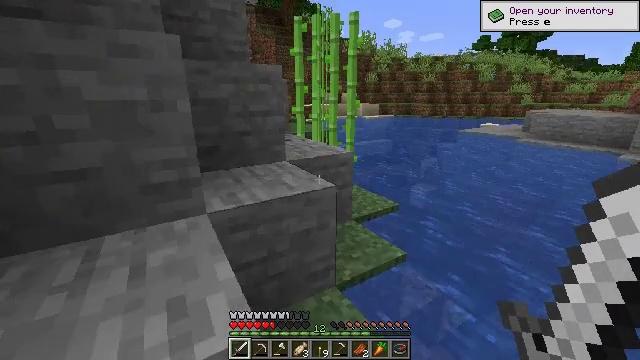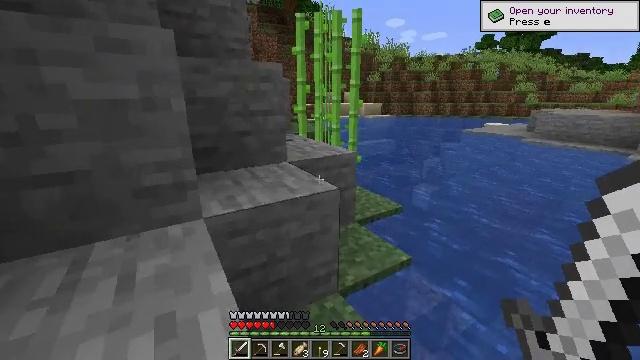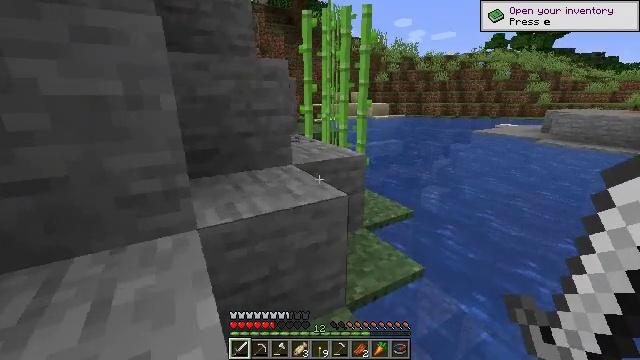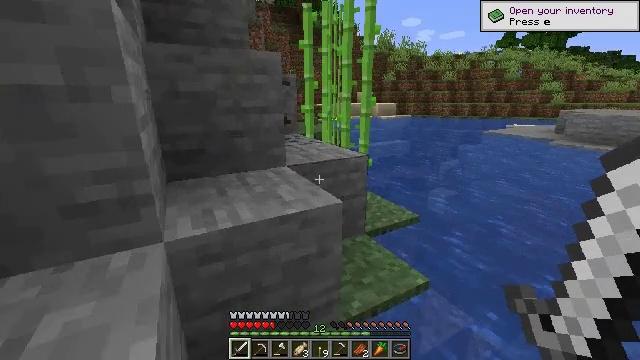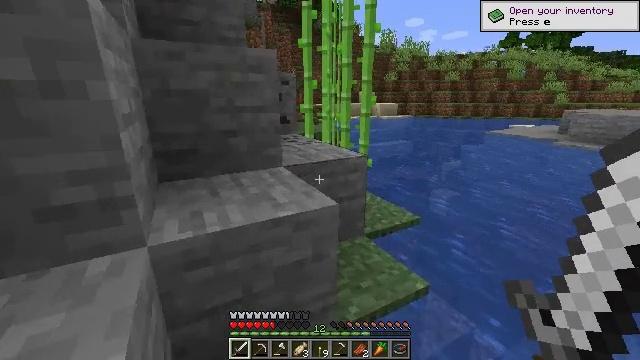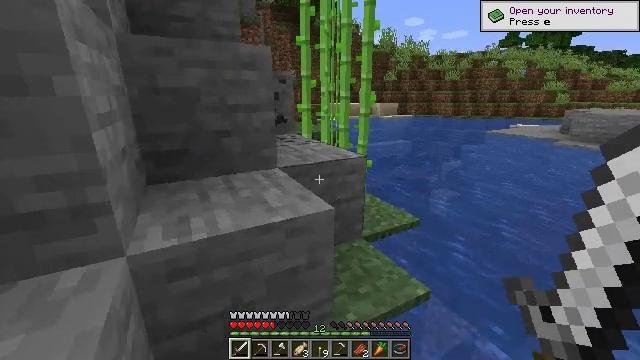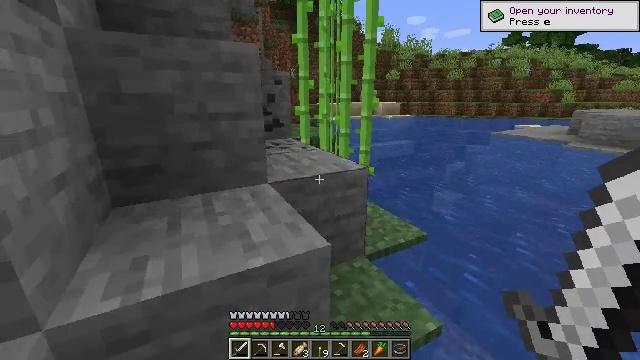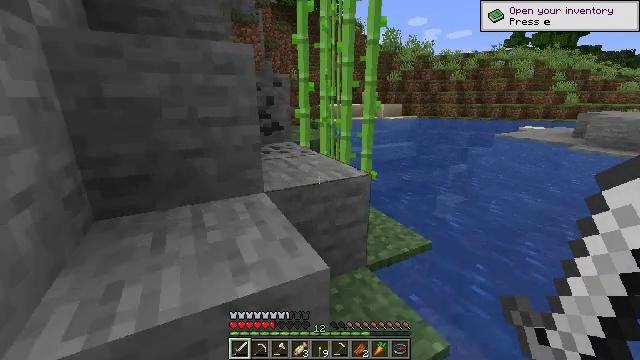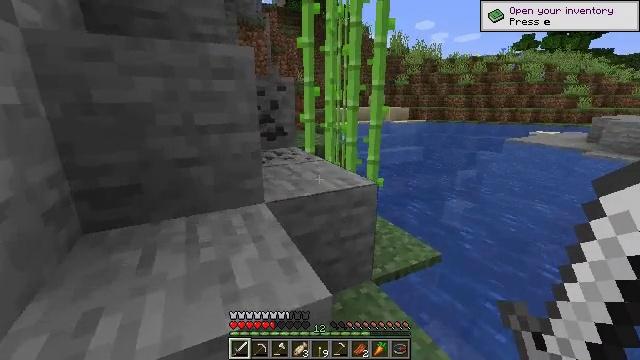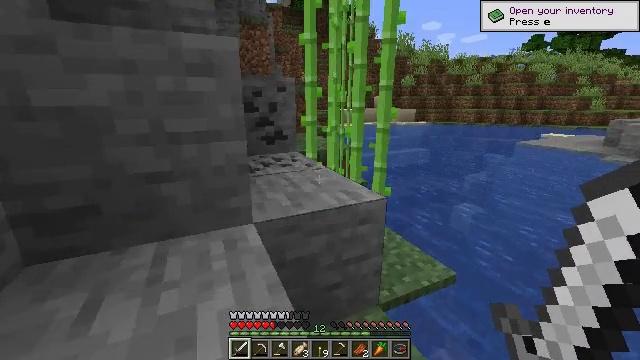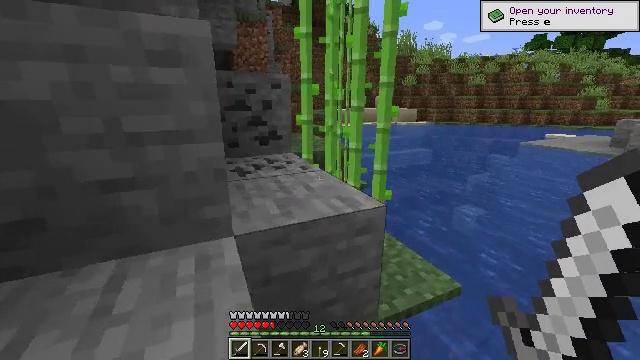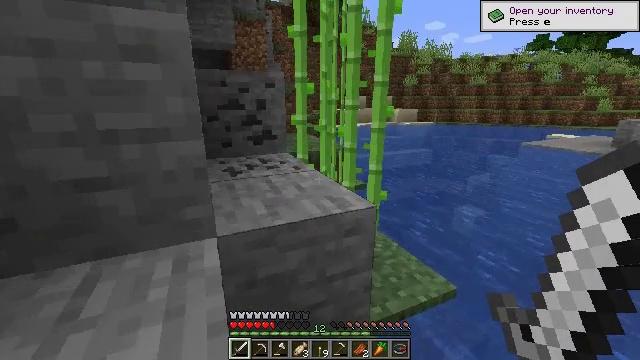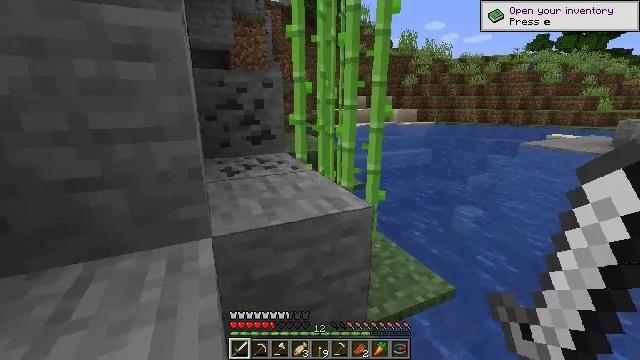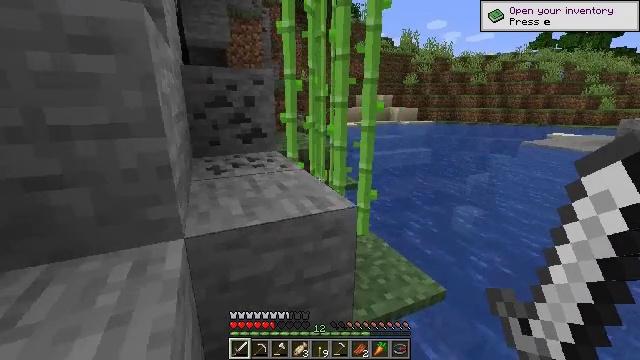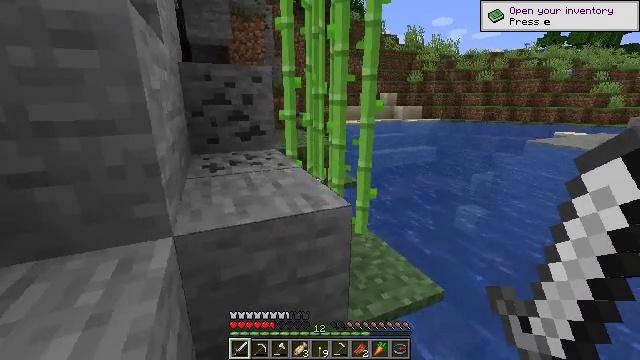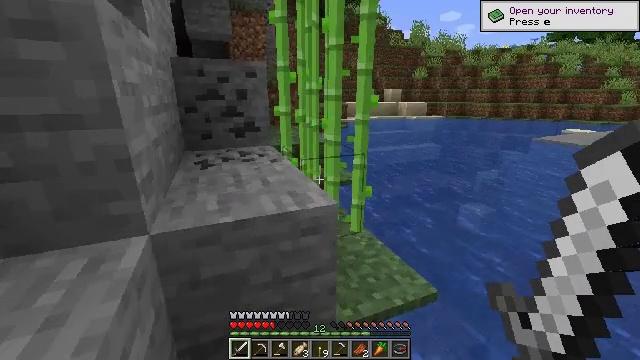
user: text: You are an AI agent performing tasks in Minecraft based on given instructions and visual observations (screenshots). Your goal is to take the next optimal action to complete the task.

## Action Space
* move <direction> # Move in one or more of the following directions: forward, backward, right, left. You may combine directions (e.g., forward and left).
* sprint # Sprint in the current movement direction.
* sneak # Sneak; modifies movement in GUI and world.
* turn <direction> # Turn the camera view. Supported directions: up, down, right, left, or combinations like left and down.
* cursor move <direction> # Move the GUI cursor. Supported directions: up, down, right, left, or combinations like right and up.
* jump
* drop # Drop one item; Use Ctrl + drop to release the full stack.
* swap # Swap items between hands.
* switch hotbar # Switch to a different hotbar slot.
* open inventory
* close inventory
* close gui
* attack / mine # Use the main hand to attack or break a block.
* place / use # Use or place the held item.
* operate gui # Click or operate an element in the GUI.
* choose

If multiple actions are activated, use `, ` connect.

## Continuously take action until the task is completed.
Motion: motion action
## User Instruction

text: Gather sugar cane for crafting.
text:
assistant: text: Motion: move forward
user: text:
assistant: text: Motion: move forward, turn left
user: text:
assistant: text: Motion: move forward, turn left
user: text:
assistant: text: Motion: move forward
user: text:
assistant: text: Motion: move forward
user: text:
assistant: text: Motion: move forward
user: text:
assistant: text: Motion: move forward
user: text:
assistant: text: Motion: move forward, turn left
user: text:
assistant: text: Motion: move forward, turn left
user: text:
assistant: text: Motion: move forward
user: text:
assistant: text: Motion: move forward
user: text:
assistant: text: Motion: move forward
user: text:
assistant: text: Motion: move forward
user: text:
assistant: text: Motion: move forward
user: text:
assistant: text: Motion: move forward, turn left
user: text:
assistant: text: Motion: move forward, turn left and down
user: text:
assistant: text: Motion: move forward, turn left and down
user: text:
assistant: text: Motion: move forward
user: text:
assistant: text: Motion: move forward
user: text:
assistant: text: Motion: move forward
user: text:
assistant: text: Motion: move forward
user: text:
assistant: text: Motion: move forward
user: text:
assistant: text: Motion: move forward
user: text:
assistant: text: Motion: move forward
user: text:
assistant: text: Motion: move forward
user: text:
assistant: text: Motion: move forward
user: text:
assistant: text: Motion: move forward, turn right and down
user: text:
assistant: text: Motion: move forward, turn right and down
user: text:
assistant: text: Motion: no_op
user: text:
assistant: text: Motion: move right, attack / mine